Question:
In the <URL>, can some one explain me:
1- What exactly is <PHONE>? (See Local window)
2- What is the value at the address: 0x00110000
3- Why is this address only 16 bits? On a 32 bit OS, should it not be 32 bit?
Sorry it was my mistake, it is 32 bit as pointed out in the comment below.
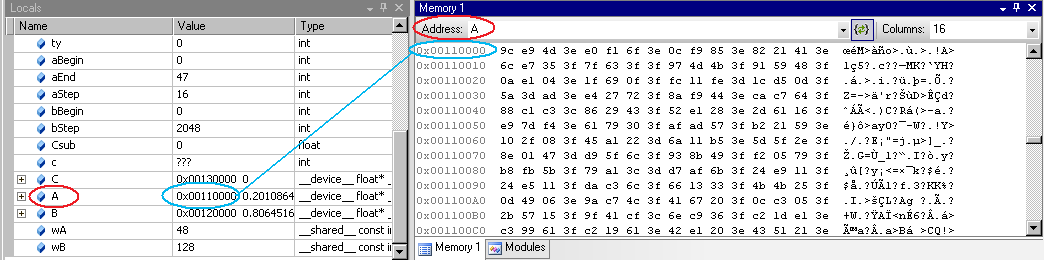
Answer: > 1- What exactly is <PHONE>? (See Local window)
It is the 'float' quantity contained at the address 0x00110000 We expect a 'float' representation, because the variable 'A', a '__device__' 'float' pointer, should be pointing to a 'float' quantity:
'''
A = 0x00110000
*A = <PHONE>
'''
> 2- What is the value at the address: 0x00110000
The value at that address is <PHONE> expressed as a 'float' quantity, or 0x3e4de99c expressed as a 32-bit hexadecimal quantity (e.g. hexadecimal unsigned integer).
> 3- Why is this address only 16 bits? On a 32 bit OS, should it not be 32 bit? Sorry it was my mistake, it is 32 bit as pointed out in the comment below.
The address is actually 32 bits. Each hexadecimal digit constitutes 4 bits, and there are 8 digits.
> what info is given by Memory window? Is there <PHONE> in that window?
The memory window also shows you what is stored in memory starting at the memory address 0x00110000 (in this case), but it shows you the data byte-by-byte. For example, if you took the first 4 bytes and rearranged them into a 32-bit quantity (so, 0x3e4de99c) you would have the float representation of <PHONE>.